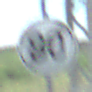
Verkehrszeichen: EndeGeschwindigkeit80
Umgebung: Outdoor, Special
Tageszeit: MorningAfternoon
Wetter: Clear
Licht: Natural
Jahreszeit: NotSpecified
Kontrast: HighContrast